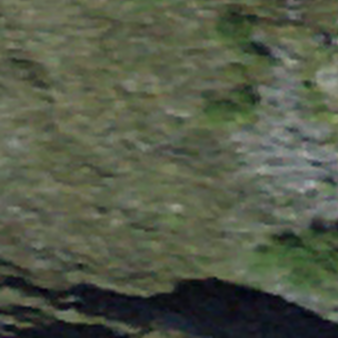
Label: other